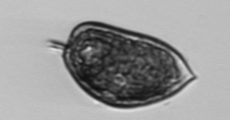
Label: Prorocentrum_micans